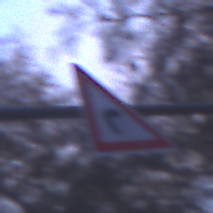
Verkehrszeichen: KurveRechts
Umgebung: Outdoor, Suburban
Tageszeit: Night
Wetter: PartlyCloudy
Licht: Artificial
Jahreszeit: NotSpecified
Kontrast: LowContrast